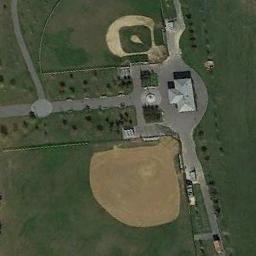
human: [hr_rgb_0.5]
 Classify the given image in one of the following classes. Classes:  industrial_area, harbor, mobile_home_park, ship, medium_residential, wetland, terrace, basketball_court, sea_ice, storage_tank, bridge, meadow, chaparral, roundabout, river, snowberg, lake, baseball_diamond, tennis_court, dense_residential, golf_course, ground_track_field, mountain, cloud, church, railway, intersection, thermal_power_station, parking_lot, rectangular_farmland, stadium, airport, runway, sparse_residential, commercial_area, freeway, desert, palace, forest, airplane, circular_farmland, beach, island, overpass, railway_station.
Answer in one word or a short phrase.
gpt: baseball_diamond